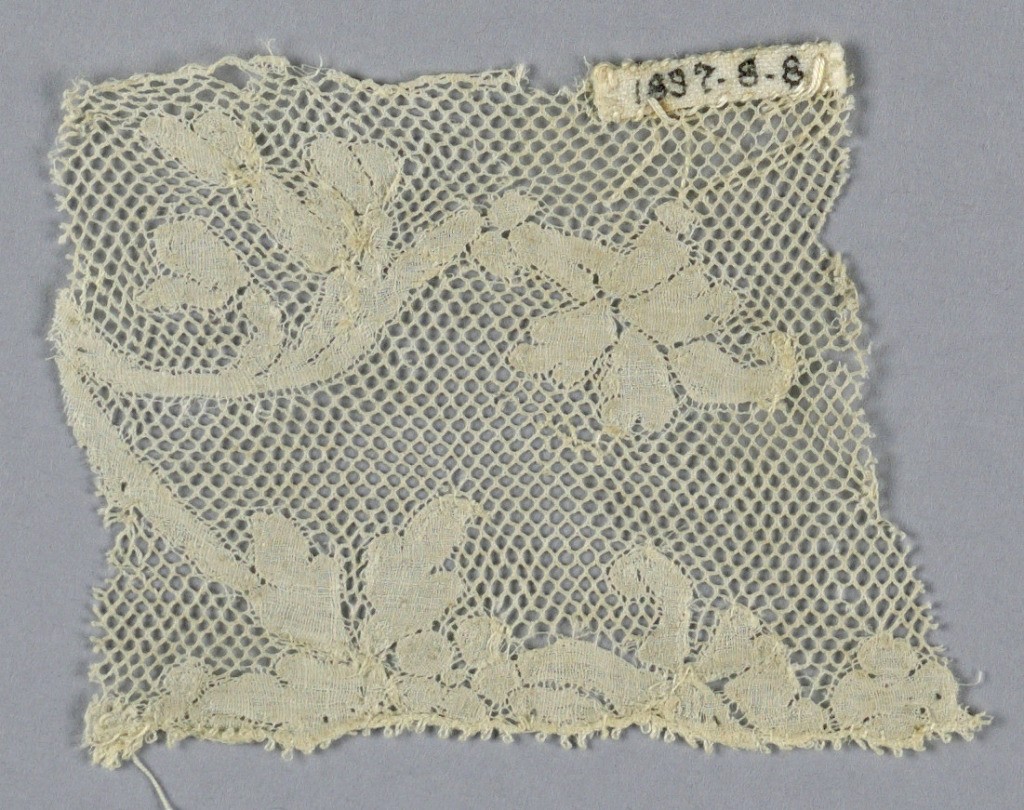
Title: Fragment
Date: late 18th century
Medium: linen Technique: bobbin lace
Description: Fragment of Valenciennes lace has a branch with leaves and flowers.